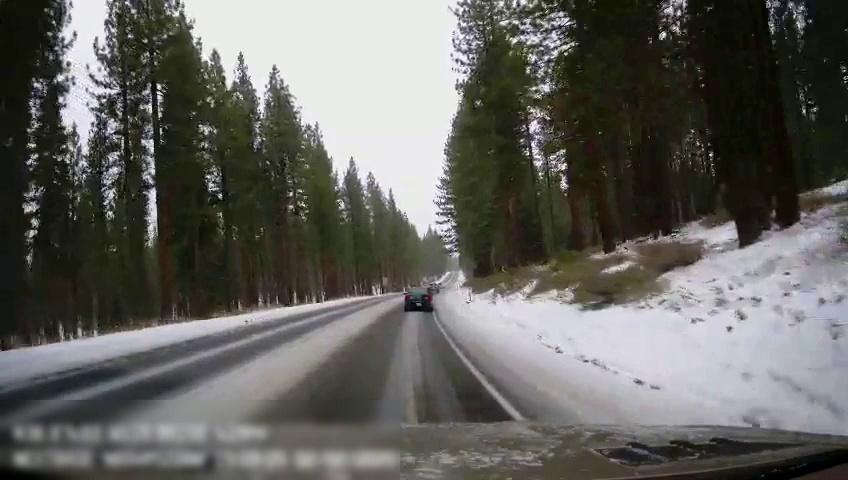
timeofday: Day
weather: Snowy
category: Drivable Space
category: Vehicles | Car
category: Vehicles | Car
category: Lanes | Current Lane